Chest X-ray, AP view. Patient: 57 years old, sex F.
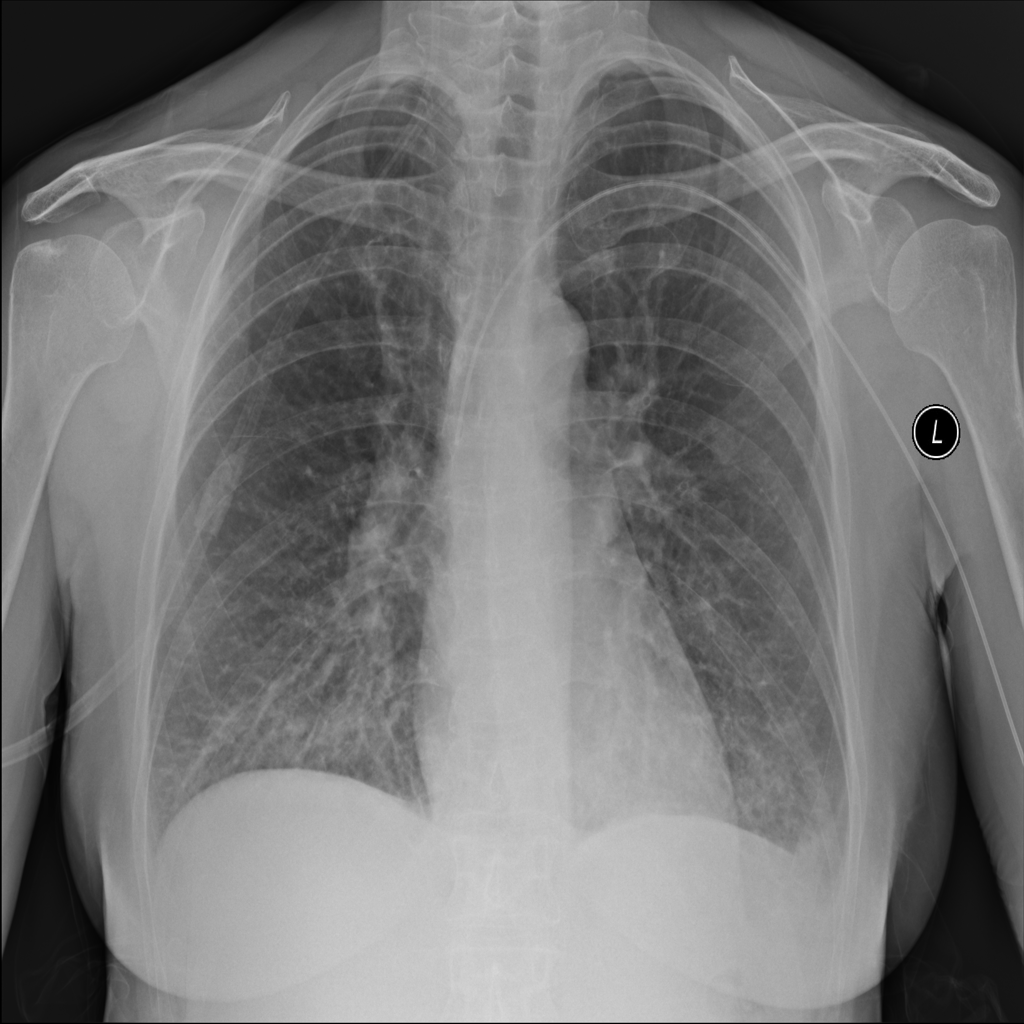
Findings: Edema, Infiltration